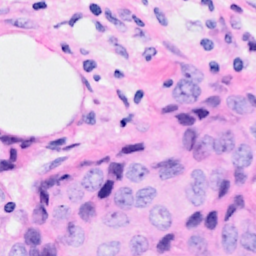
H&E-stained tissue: Breast